Question: I need to serialize objects to JSON. I would like to do it with a instead of using data annotations (as most frameworks do). Does anybody know a good way of doing this?
A picture says more than 1000 words. I'm looking for something that looks like this:

For example, if I had a class like this:
'''
public class Test
{
public string Key { get; set; }
public string Name { get; set; }
public string Code { get; set; }
public Test Related { get; set; }
}
'''
And a had template string that look like this:
'''
{
id: "$Key",
name: "$Name",
related: "$Related.Name"
}
'''
I want to get a JSON object, whose properties are filled in according to 'Key', 'Name' and 'Related.Name' of the object.
Basically I'm searching for a method that instead.
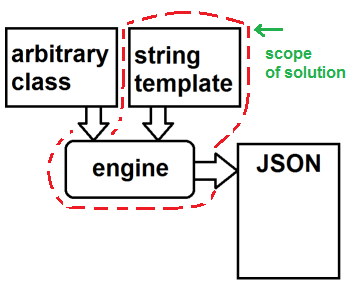
Answer: 10 years have passed since I've posted the question. Since I've been working with Node.JS and discovered Handlebars and how it is pretty easy to get it to parse JSON instead of HTML template. <URL>
You can use a special 'ITextEncoder' to let Handlebars generate JSON:
'''
using HandlebarsDotNet;
using System.Text;
public class JsonTextEncoder : ITextEncoder
{
public void Encode(StringBuilder text, TextWriter target)
{
Encode(text.ToString(), target);
}
public void Encode(string text, TextWriter target)
{
if (text == null || text == "") return;
text = System.Web.HttpUtility.JavaScriptStringEncode(text);
target.Write(text);
}
public void Encode<T>(T text, TextWriter target) where T : IEnumerator<char>
{
var str = text?.ToString();
if (str == null) return;
Encode(str, target);
}
}
'''
Let's see it in action:
'''
using HandlebarsDotNet;
var handlebars = Handlebars.Create();
handlebars.Configuration.TextEncoder = new JsonTextEncoder();
var sourceTemplate = @"{
""id"": ""{{Key}}"",
""name"": ""{{Name}}"",
""related "": ""{{Related.Name}}""
}";
var template = handlebars.Compile(sourceTemplate);
var json = template(new
{
Key = "Alpha",
Name = "Beta",
Related = new
{
Name = "Gamme"
}
});
Console.WriteLine(json);
'''
This will write the following:
'''
{
"id": "Alpha",
"name": "Beta",
"related ": "Gamme"
}
'''
I did a small write-up on the topic on my blog: <URL>. In this blog I also discuss how to improve debugging these templates.